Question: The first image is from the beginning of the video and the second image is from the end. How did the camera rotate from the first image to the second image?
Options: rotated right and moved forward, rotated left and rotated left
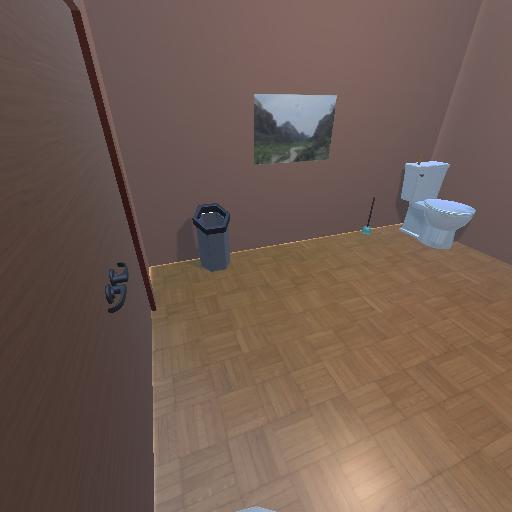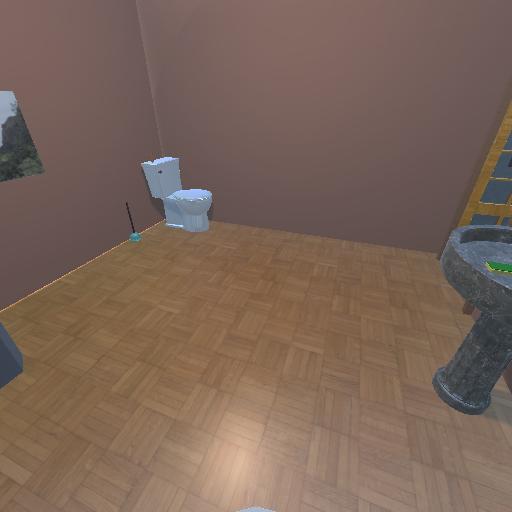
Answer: rotated right and moved forward